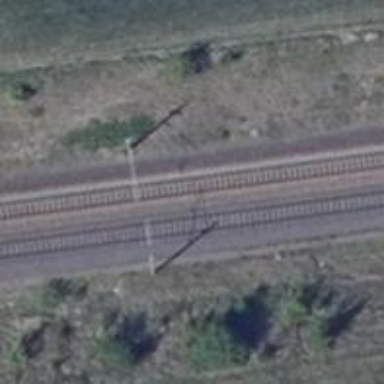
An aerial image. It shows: Railway track with contact line for electrification.